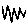
Label: zigzag